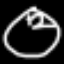
Label: clock